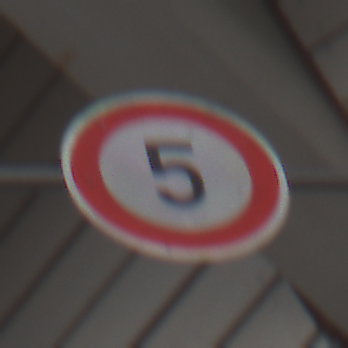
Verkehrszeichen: Geschwindigkeit5
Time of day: MorningAfternoon
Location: Roofed (Urban)
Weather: PartlyCloudy
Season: NotSpecified
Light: Natural